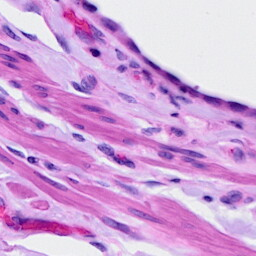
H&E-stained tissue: Ovarian